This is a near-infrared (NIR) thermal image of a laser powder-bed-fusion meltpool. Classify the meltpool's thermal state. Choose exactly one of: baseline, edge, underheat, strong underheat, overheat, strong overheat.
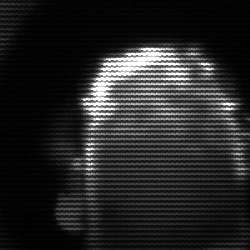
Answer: baseline